Interaction volume radius: 5 \u00c5
Interaction volume height: 10 \u00c5
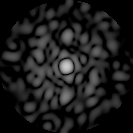
Disorder parameter: 0.8564